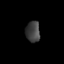
Tissue: lung
Cell type: Epithelial cells
Senescence score: 0.1842
Nuclear area (px): 285
Mean DAPI intensity: 65.73